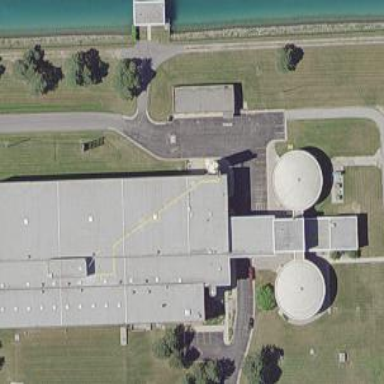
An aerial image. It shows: Building designated as water works.